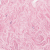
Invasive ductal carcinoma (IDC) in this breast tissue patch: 0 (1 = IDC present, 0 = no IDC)